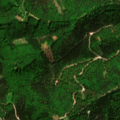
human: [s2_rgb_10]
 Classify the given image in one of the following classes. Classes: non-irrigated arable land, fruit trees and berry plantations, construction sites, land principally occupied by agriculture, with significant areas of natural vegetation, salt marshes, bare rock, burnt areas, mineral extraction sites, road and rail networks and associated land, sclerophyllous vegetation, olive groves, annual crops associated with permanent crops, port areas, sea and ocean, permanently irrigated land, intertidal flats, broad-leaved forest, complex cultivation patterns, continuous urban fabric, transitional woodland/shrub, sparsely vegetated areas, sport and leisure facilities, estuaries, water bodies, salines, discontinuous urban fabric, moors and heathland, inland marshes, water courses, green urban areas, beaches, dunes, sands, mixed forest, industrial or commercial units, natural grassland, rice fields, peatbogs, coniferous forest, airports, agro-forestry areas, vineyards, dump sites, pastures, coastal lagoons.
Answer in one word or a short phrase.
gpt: broad-leaved forest, coniferous forest, mixed forest